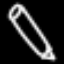
Label: pencil